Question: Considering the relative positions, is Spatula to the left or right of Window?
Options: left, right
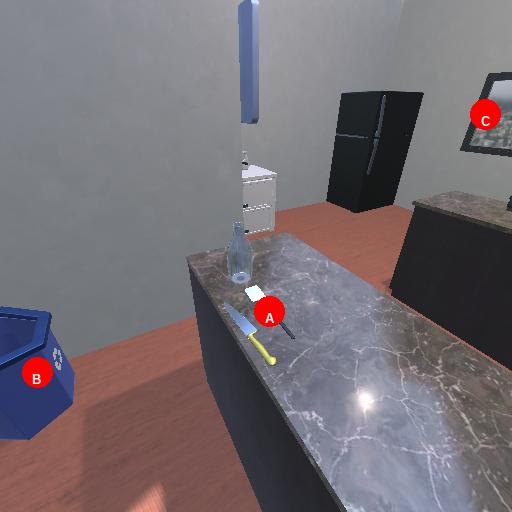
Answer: left